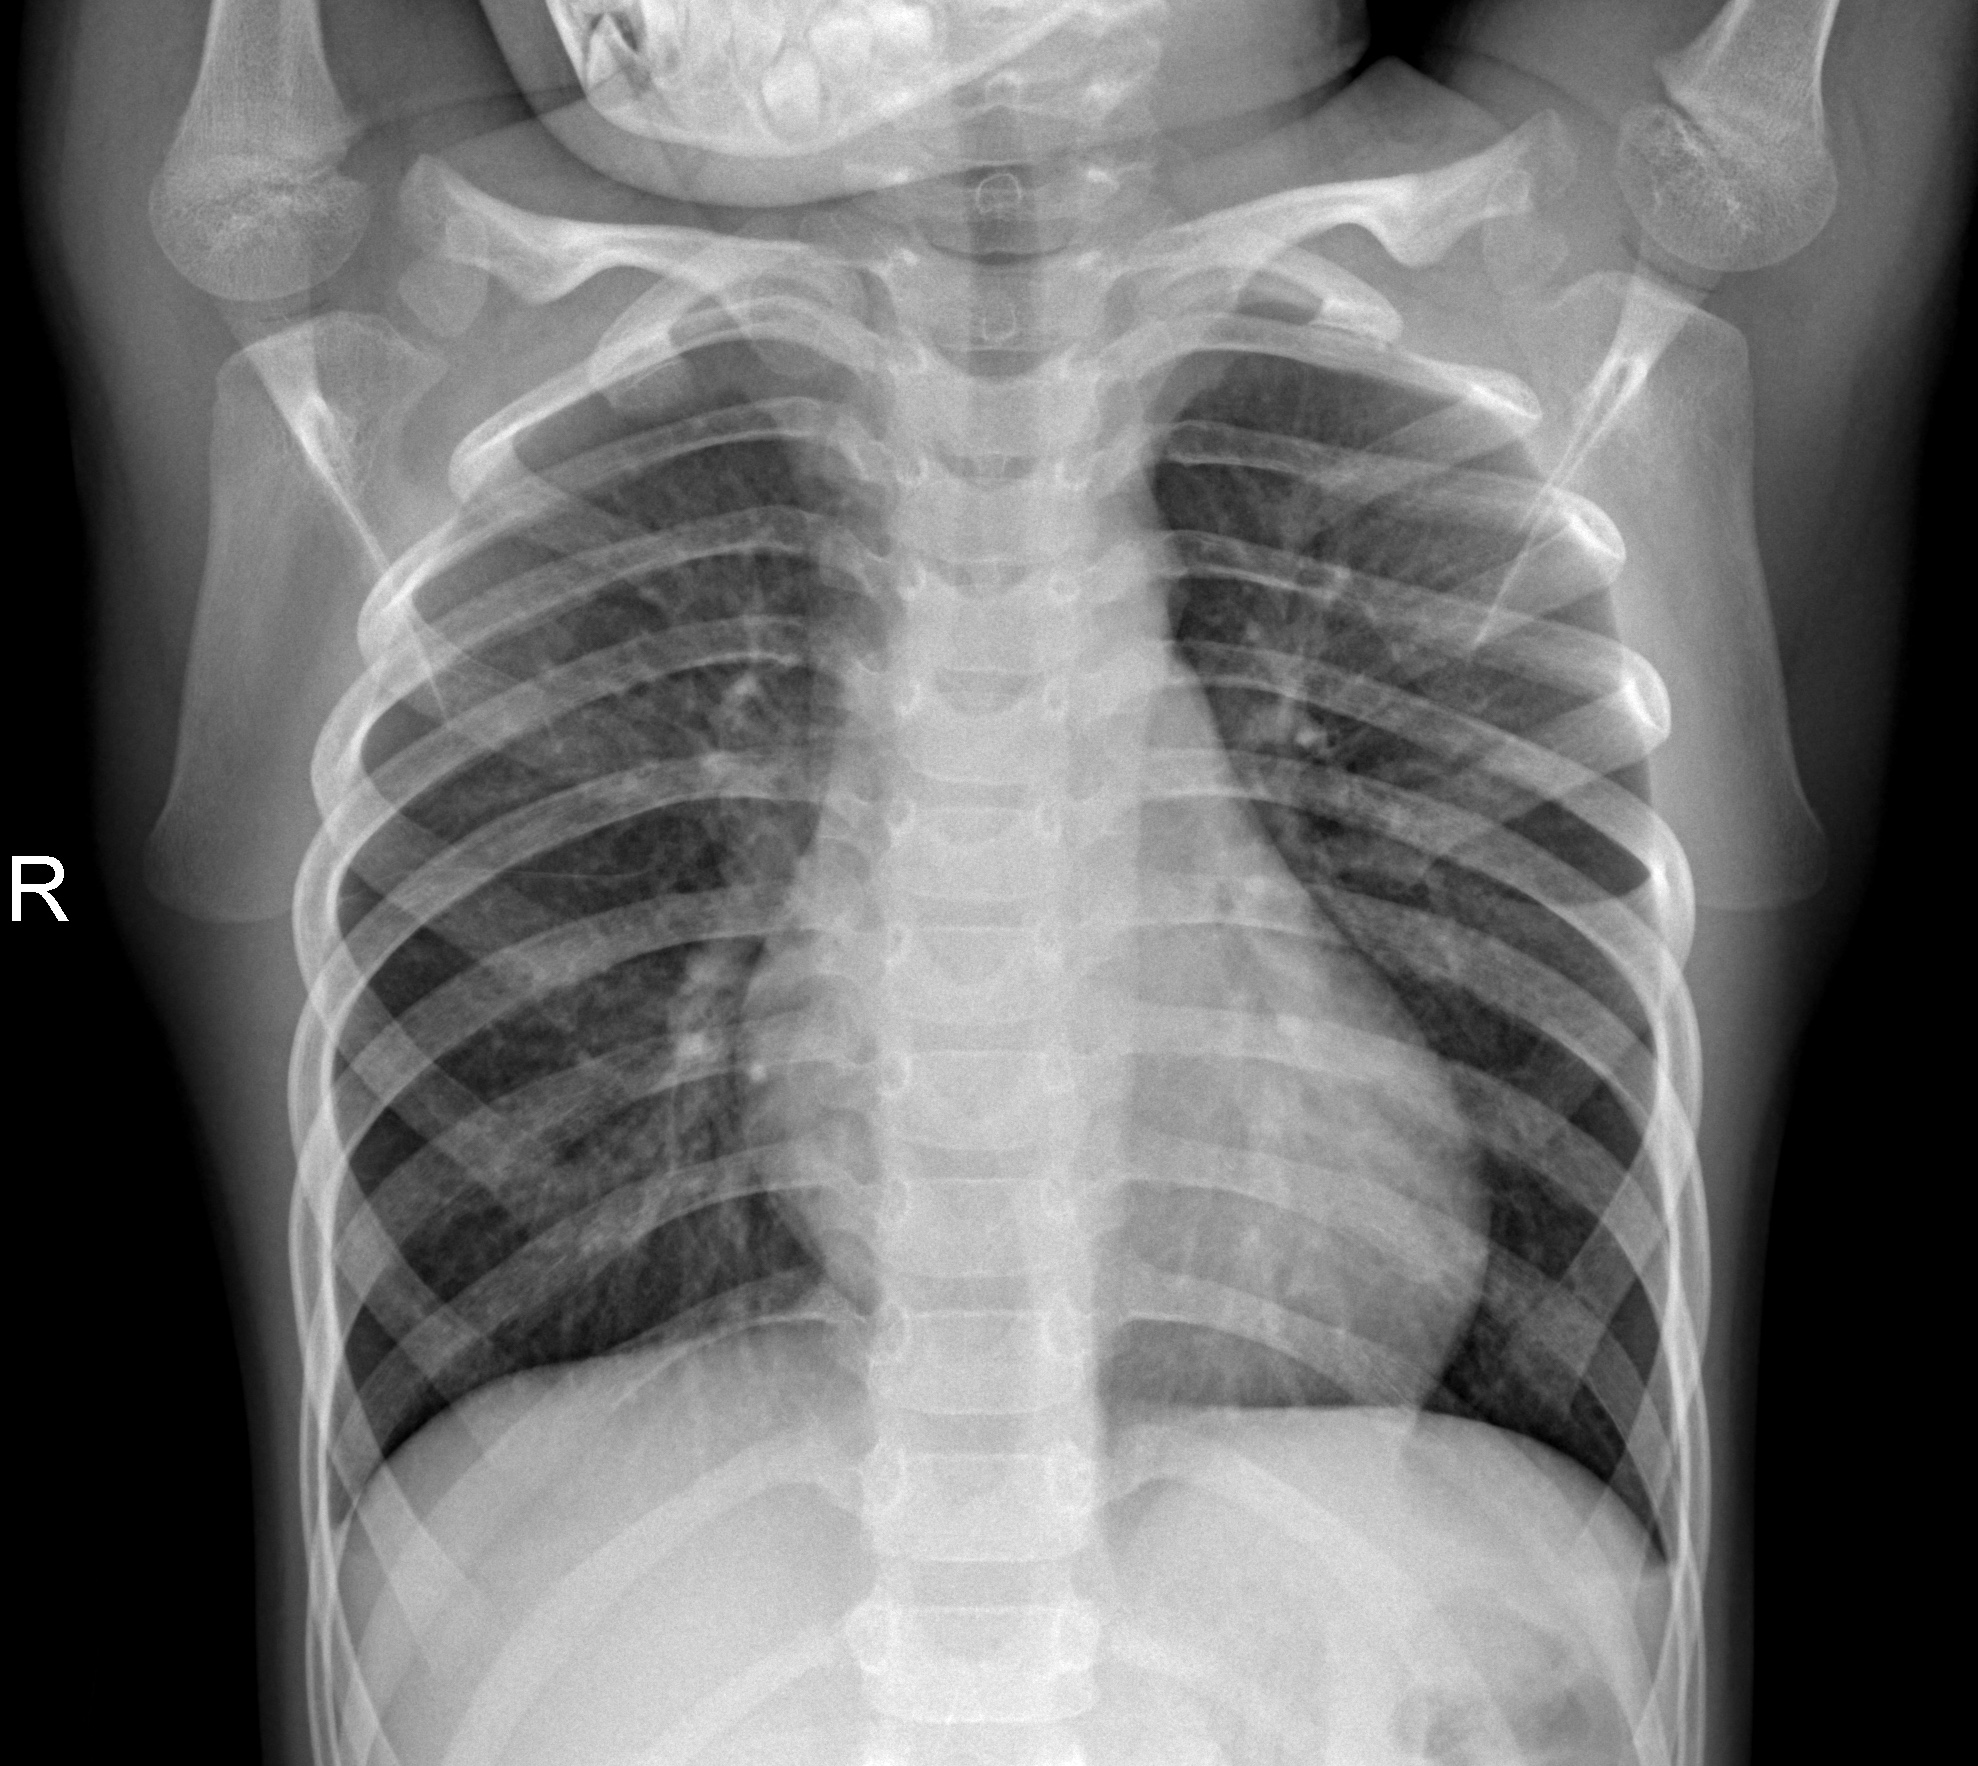
Diagnosis: NORMAL